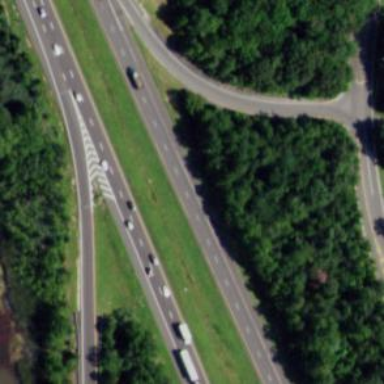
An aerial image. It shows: Urban freeway or expressway.